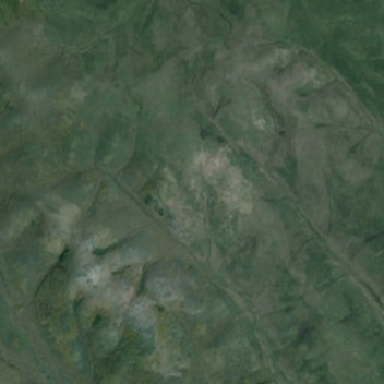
The mountains are very wide .